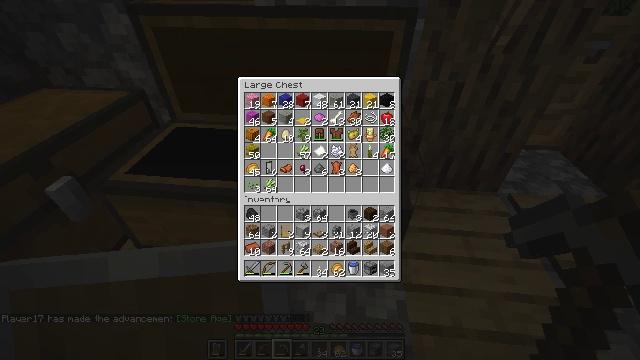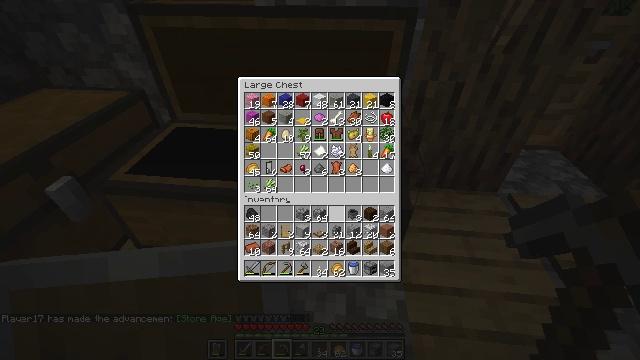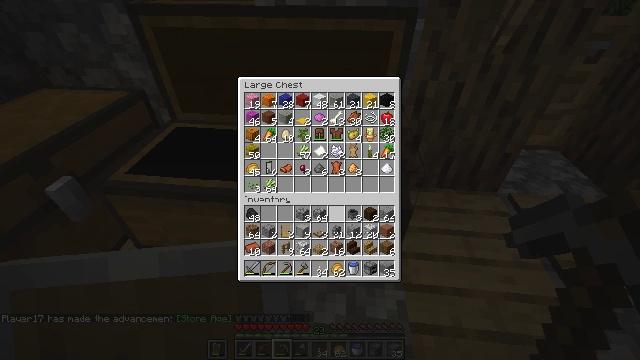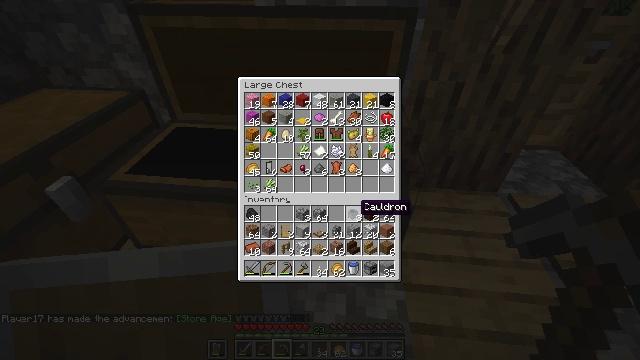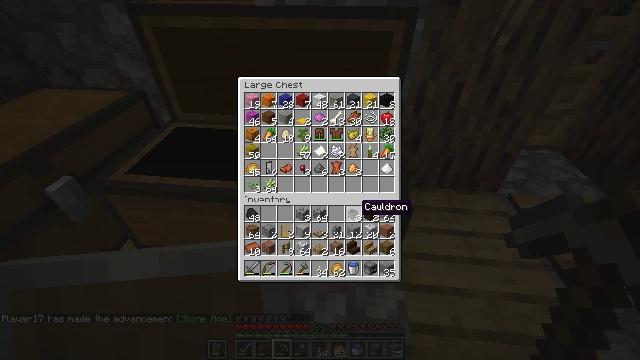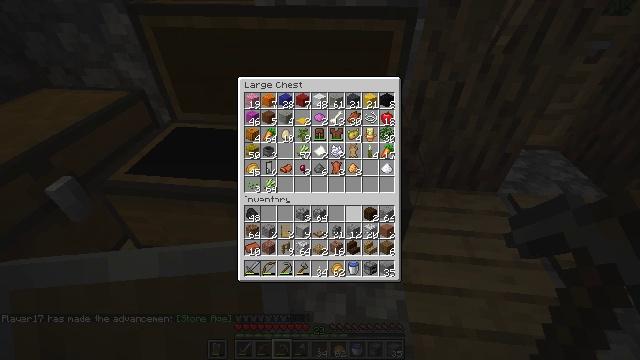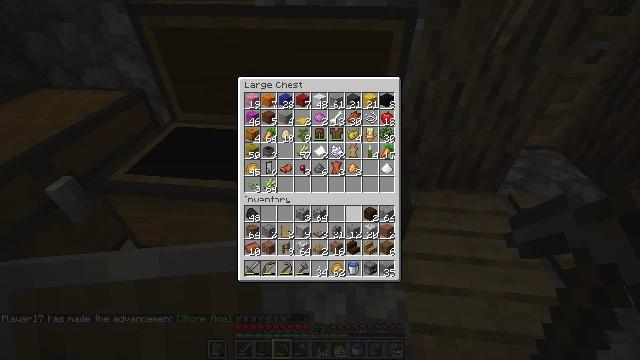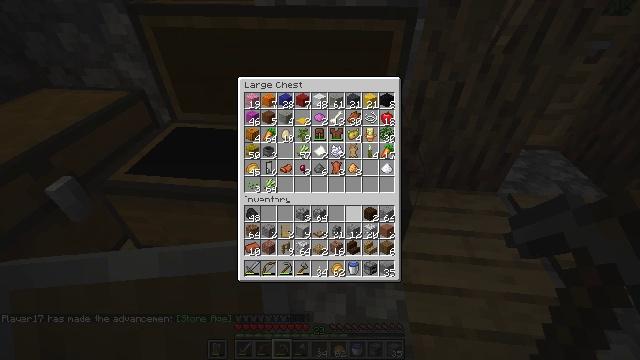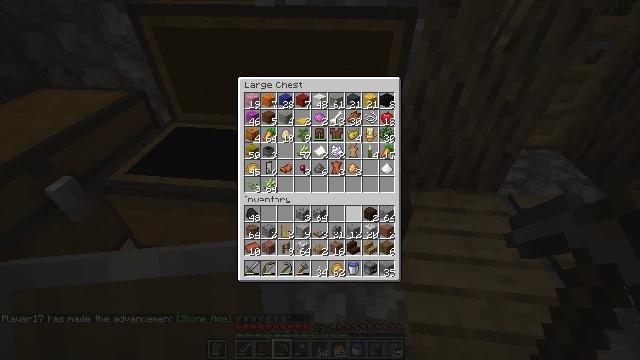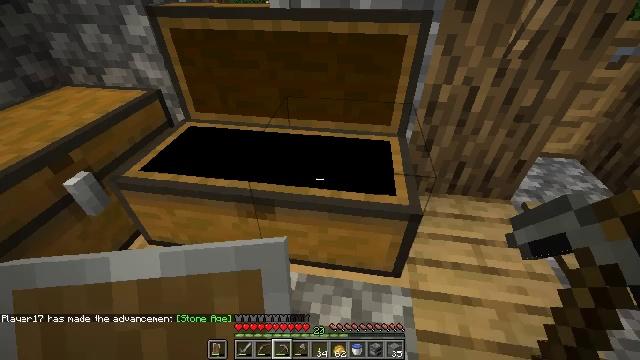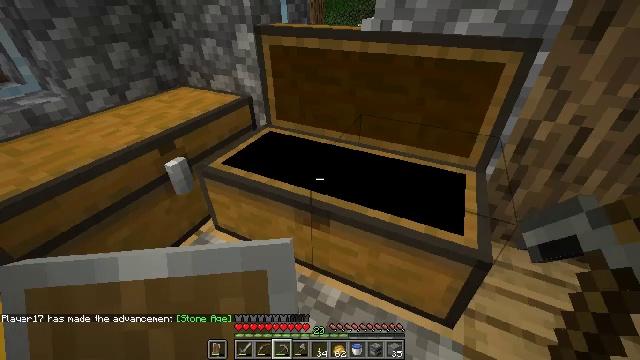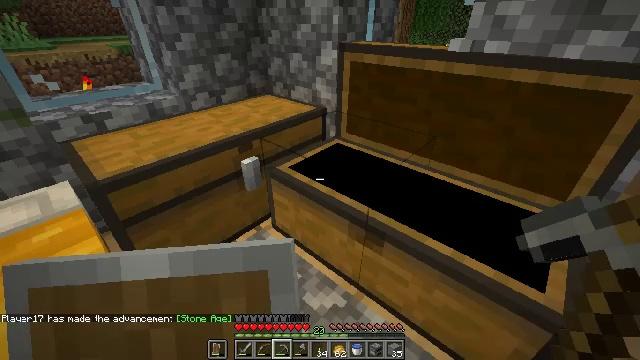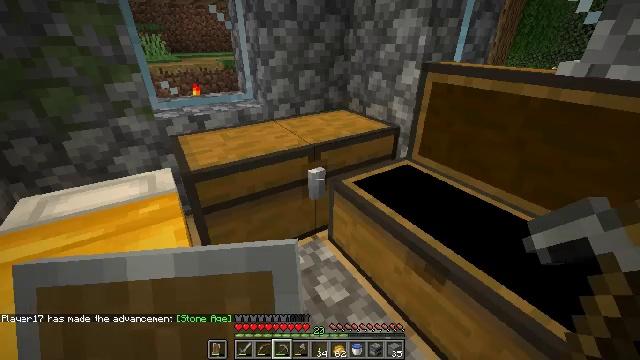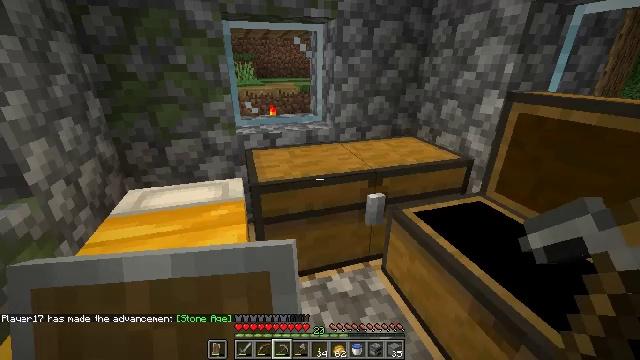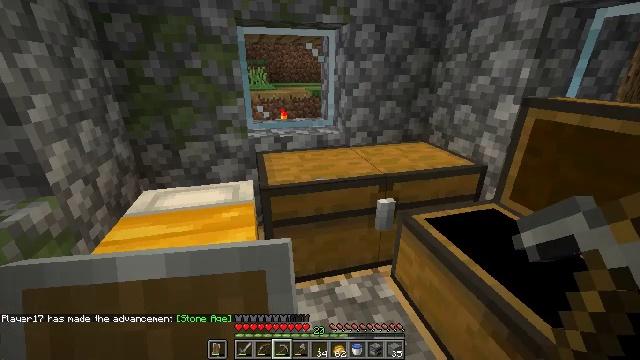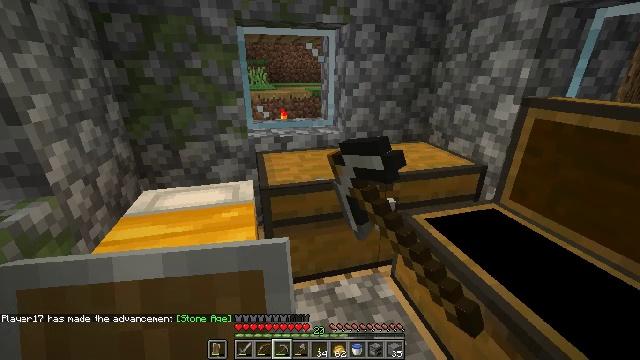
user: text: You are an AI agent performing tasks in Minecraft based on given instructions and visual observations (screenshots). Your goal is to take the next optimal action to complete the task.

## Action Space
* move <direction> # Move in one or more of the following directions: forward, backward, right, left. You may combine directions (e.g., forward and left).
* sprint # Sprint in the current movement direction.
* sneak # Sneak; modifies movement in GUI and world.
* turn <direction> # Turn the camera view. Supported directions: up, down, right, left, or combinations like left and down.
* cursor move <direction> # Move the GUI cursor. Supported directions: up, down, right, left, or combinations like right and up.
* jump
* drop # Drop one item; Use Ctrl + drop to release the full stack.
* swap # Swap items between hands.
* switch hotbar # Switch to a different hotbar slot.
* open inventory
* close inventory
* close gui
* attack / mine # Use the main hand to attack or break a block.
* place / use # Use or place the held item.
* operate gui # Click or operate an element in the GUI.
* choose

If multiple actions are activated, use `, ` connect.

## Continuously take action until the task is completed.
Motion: motion action
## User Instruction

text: Reclaim the chest into your inventory.
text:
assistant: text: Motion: sneak, turn down
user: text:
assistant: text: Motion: sneak
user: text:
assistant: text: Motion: sneak, turn right
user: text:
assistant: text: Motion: sneak
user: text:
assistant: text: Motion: sneak, attack / mine
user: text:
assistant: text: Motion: sneak
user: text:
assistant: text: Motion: sneak
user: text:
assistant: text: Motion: no_op
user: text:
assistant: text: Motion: turn left
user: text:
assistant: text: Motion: turn left and up
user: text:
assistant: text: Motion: turn left and up
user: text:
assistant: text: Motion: turn left and up
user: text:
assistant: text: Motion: turn left and up
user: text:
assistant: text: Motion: turn left, use / place
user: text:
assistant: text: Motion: use / place
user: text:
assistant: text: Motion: no_op
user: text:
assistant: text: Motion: no_op
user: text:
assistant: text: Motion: no_op
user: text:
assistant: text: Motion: no_op
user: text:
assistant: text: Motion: sneak, turn up
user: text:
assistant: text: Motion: sneak, turn up
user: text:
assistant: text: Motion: sneak, turn up
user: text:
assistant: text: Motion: sneak, turn left and up
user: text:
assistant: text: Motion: sneak, attack / mine
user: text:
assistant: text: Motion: sneak, attack / mine
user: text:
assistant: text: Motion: sneak, turn left
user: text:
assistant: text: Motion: sneak, attack / mine
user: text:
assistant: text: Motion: sneak, turn left, attack / mine
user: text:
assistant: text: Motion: sneak, turn left
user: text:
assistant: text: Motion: sneak